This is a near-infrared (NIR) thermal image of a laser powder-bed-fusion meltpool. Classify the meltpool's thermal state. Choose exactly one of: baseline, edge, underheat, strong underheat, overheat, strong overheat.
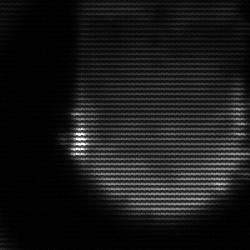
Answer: edge